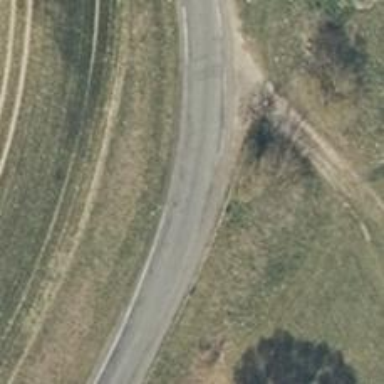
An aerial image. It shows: Secondary road with concrete plates surface.